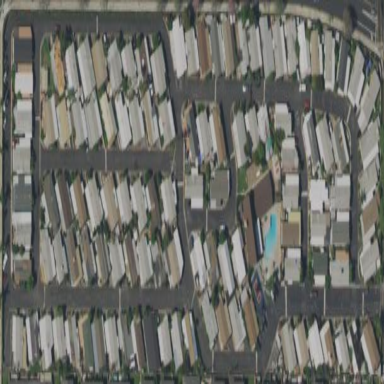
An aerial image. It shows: Residential area designated as trailer park.